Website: home-depot
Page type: billing-address
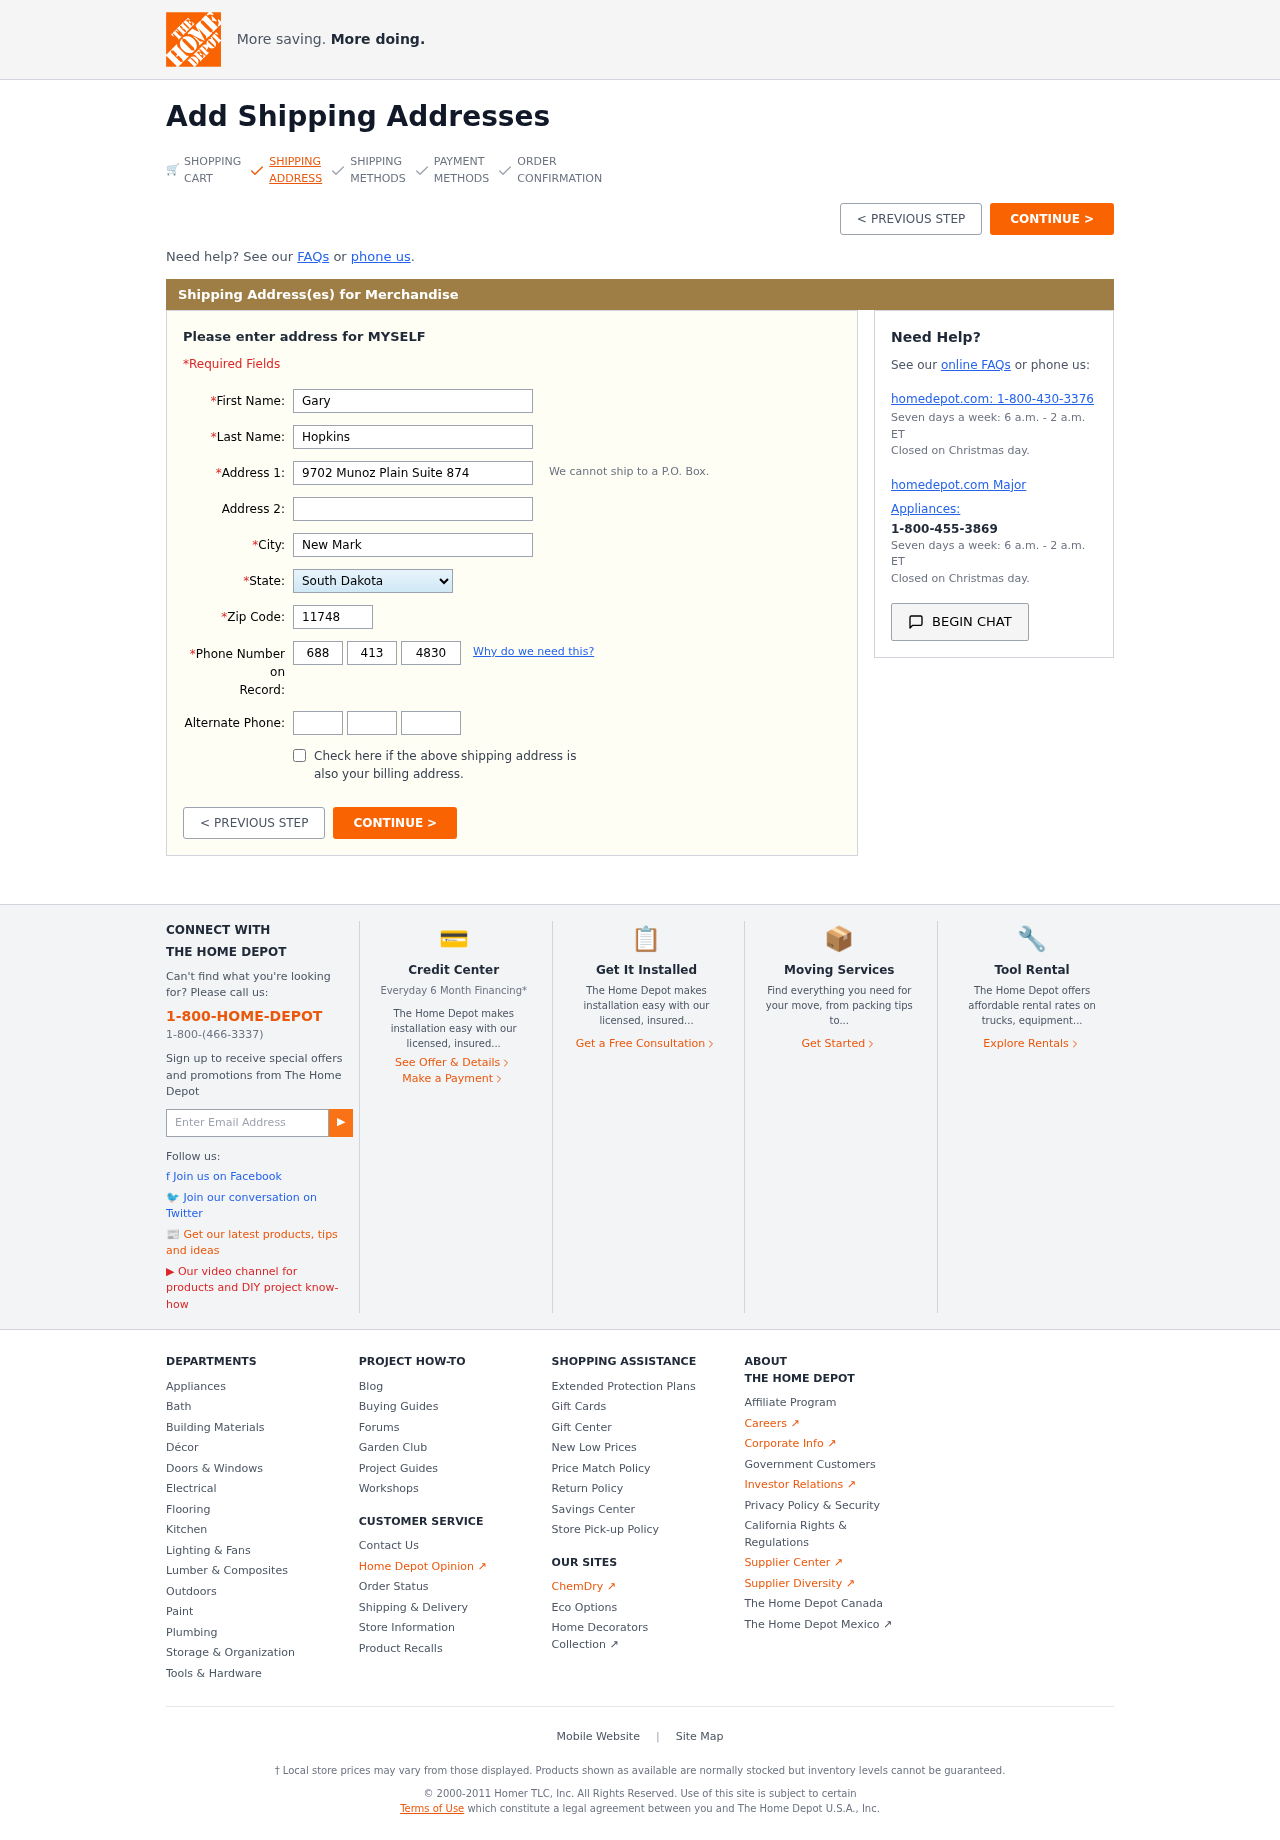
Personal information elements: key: PII_STATE
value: South Dakota
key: PII_FIRSTNAME
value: Gary
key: PII_LASTNAME
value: Hopkins
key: PII_STREET
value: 9702 Munoz Plain Suite 874
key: PII_CITY
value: New Mark
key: PII_POSTCODE
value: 11748
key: PII_PHONE_AREA
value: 688
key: PII_PHONE_PREFIX
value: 413
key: PII_PHONE_LINE
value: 4830